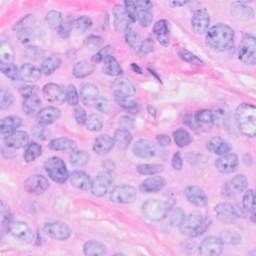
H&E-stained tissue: Breast